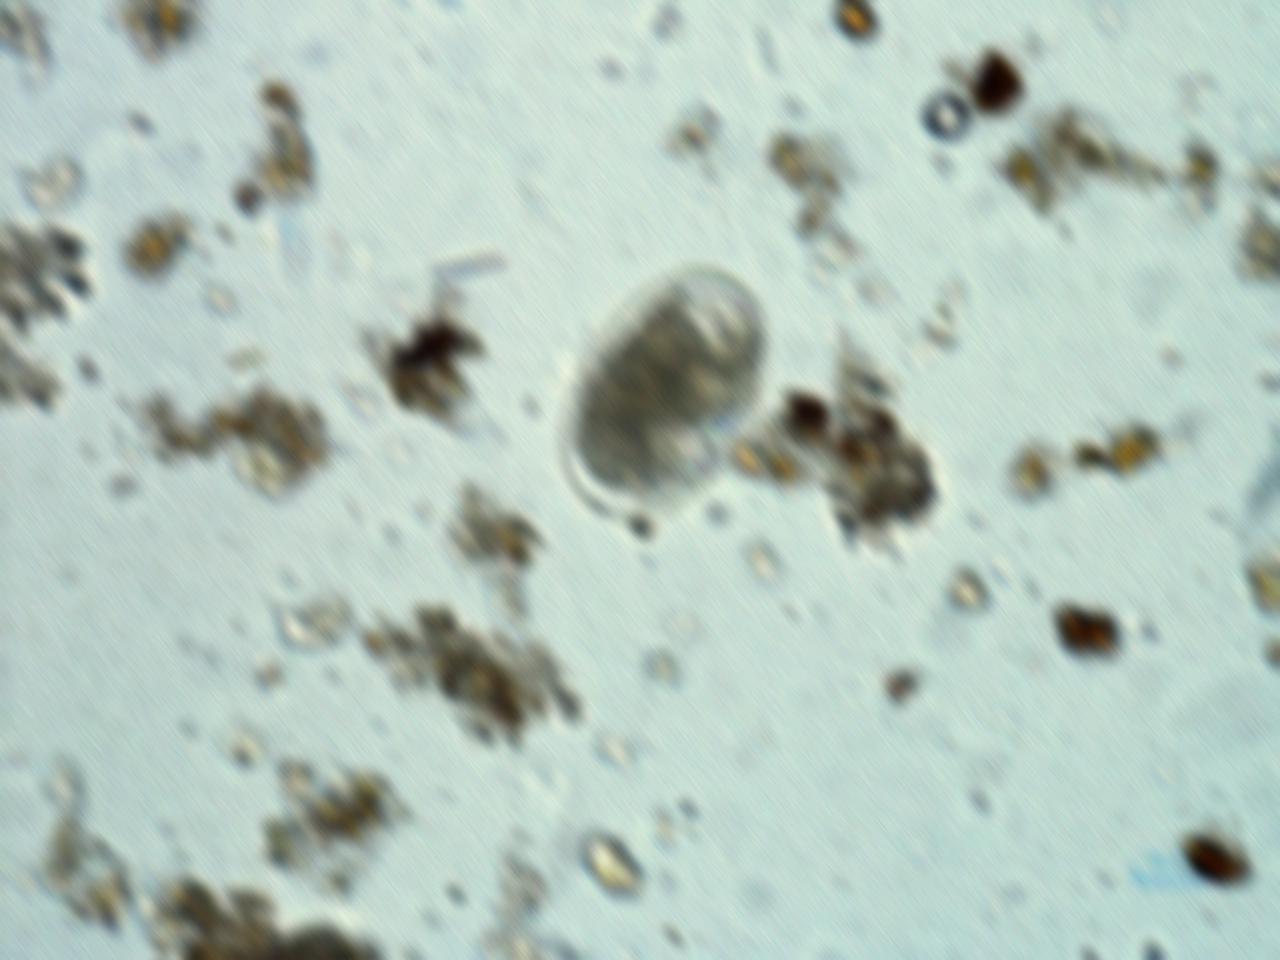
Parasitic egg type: Hookworm egg